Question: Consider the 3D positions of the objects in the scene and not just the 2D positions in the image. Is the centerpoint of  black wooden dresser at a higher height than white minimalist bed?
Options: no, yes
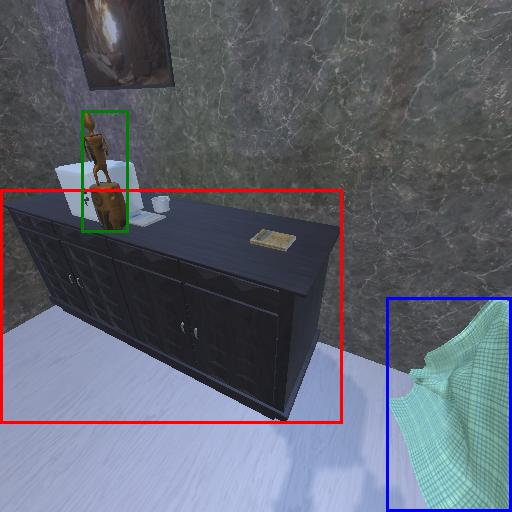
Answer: no